Question: I'm experiencing a strange issue using the 'append()' method of 'StringBuilder' class; here is the method:
'''
public StringBuilder toStringBuilder(byte[] b)
{
StringBuilder s = new StringBuilder();
for (int i = 0; i < b.length; i++)
{
s.append(Integer.toString((b[i] & 0xff) + 0x100,16).substring(1));
}
System.out.println(s);
return s;
}
'''
It takes a byte array and converts it into a 'StringBuilder' (doing other stuff in the meanwhile).
Everything seems OK, when I run the program it prints the correct result, but shows also a 'NullPointerException' that doesn't let me continue using the program; the exception is pointed to the fourth line
'''
(for (int i = 0; i < b.length; i++))
'''
Here is a screenshot:

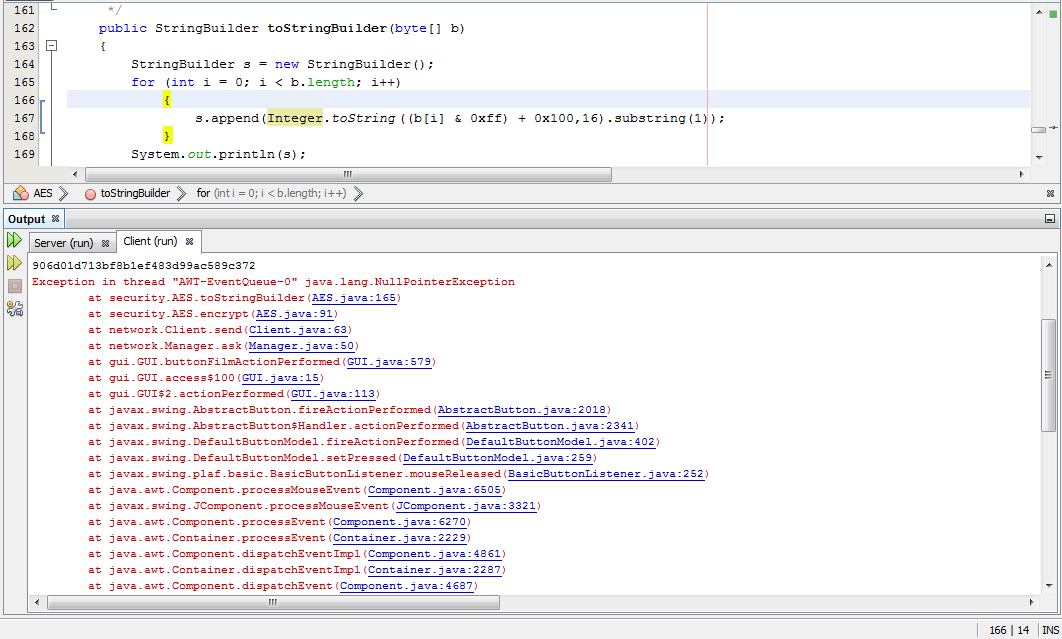
Answer: If this line:
'''
for (int i = 0; i < b.length; i++)
'''
throws an NPE, there is only one possible explanation. 'b' is 'null'.
You can prove (or disprove) this by adding this statement immediately before the 'for' statement.
'''
System.out.println("b is " + b);
'''
Once you've confirmed that, you need to work backwards to figure out why the 'b' is 'null' at that point. I can't offer any insights based on the code you've shown us.